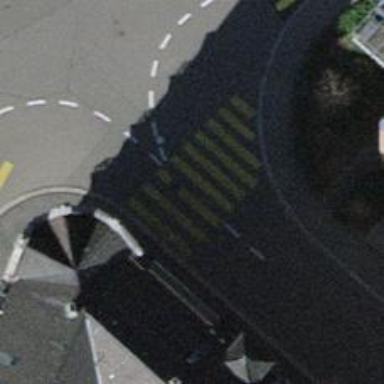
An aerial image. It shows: Uncontrolled footway crossing with markings.